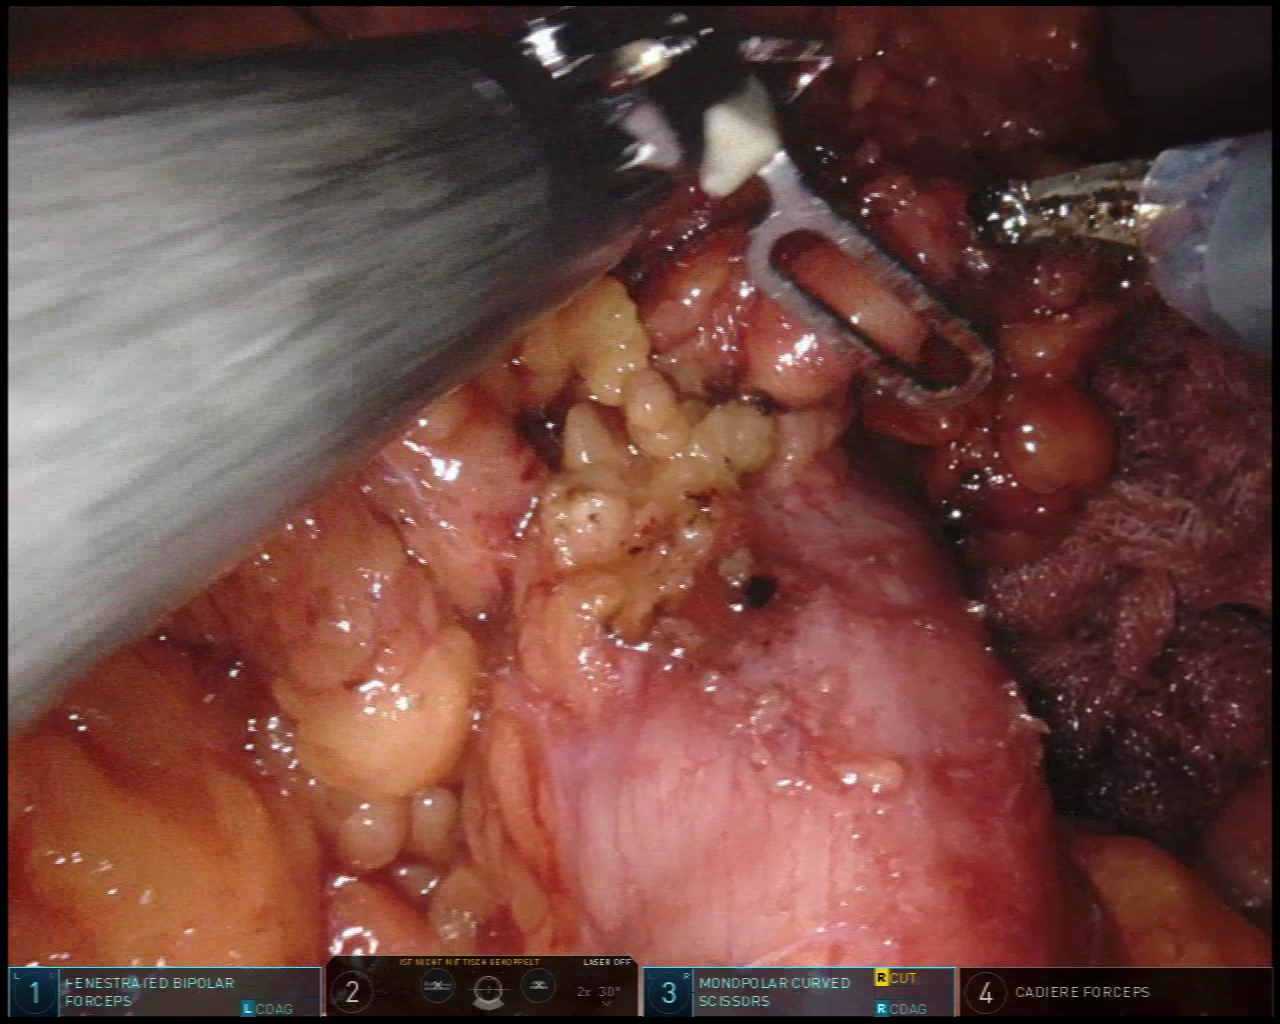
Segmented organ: stomach
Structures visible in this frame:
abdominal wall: no
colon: no
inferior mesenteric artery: no
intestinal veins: no
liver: no
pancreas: no
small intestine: no
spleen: no
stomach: yes
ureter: no
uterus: no
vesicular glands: no